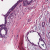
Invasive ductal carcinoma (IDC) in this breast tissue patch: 1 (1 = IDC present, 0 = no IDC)